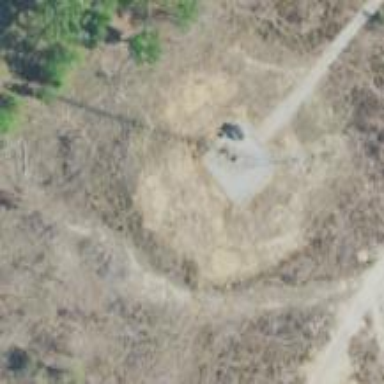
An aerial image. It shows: Mast tower used for communication.